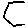
Label: hexagon